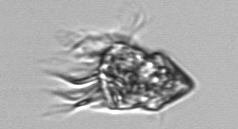
Label: Strombidium_inclinatum